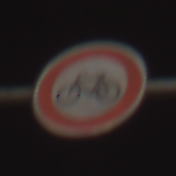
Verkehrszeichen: VerbotRadverkehr
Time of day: Night
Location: Outdoor (Urban)
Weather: PartlyCloudy
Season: NotSpecified
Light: Artificial